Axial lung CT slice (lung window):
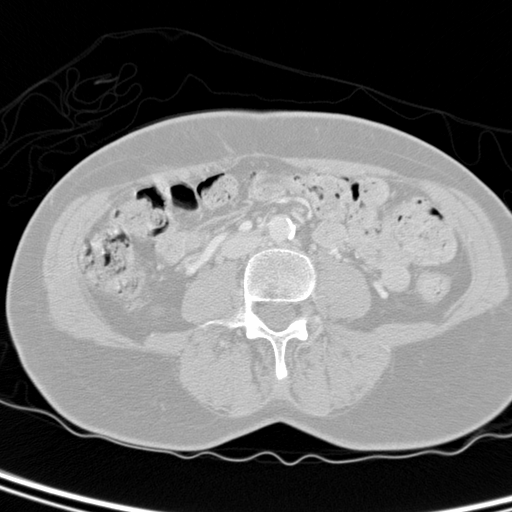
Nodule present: no